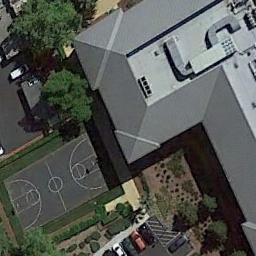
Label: basketball_court